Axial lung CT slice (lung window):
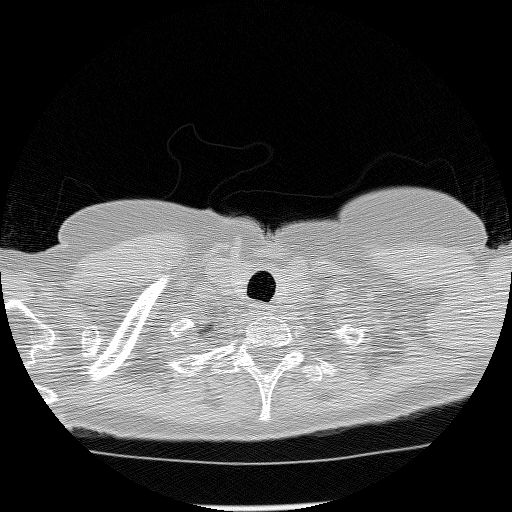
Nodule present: no